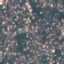
Land use / land cover class: Residential